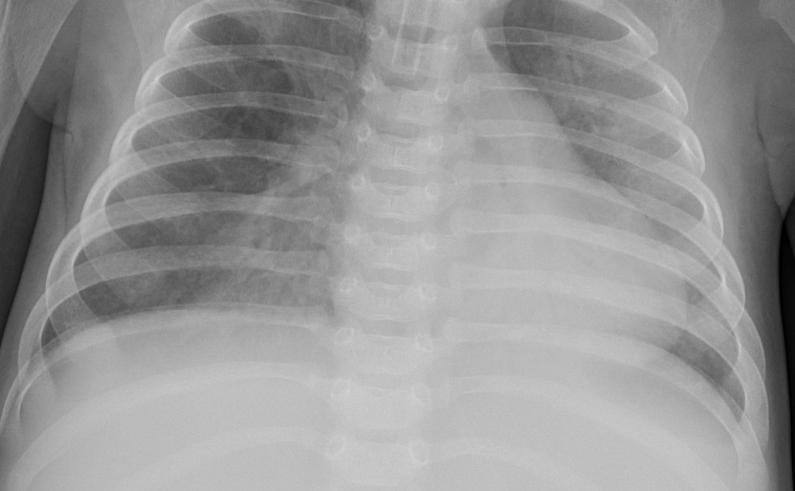
Diagnosis: PNEUMONIA